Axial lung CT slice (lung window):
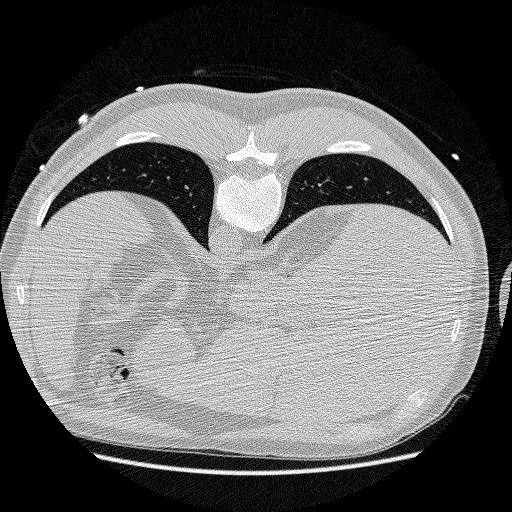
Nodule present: no